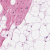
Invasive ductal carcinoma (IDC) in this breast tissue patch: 0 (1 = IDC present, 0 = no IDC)